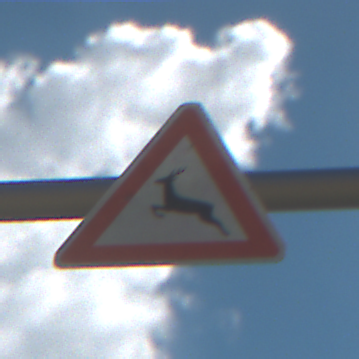
Verkehrszeichen: WildwechselRechts
Umgebung: Outdoor, Nature
Tageszeit: Midday
Wetter: PartlyCloudy
Licht: Natural
Jahreszeit: Autumn
Kontrast: HighContrast